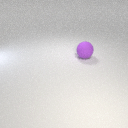
large purple rubber sphere